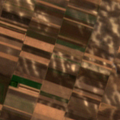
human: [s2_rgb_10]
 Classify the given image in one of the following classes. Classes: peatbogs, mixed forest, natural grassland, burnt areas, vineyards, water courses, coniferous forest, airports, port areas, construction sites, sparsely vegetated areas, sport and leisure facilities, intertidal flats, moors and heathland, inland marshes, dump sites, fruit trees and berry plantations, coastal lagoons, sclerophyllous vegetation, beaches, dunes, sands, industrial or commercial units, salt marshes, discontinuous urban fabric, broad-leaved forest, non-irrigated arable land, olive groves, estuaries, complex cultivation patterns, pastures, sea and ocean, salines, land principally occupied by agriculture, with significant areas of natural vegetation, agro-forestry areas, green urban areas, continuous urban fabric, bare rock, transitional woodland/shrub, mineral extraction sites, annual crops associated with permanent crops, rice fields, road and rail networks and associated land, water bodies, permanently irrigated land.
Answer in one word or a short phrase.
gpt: non-irrigated arable land